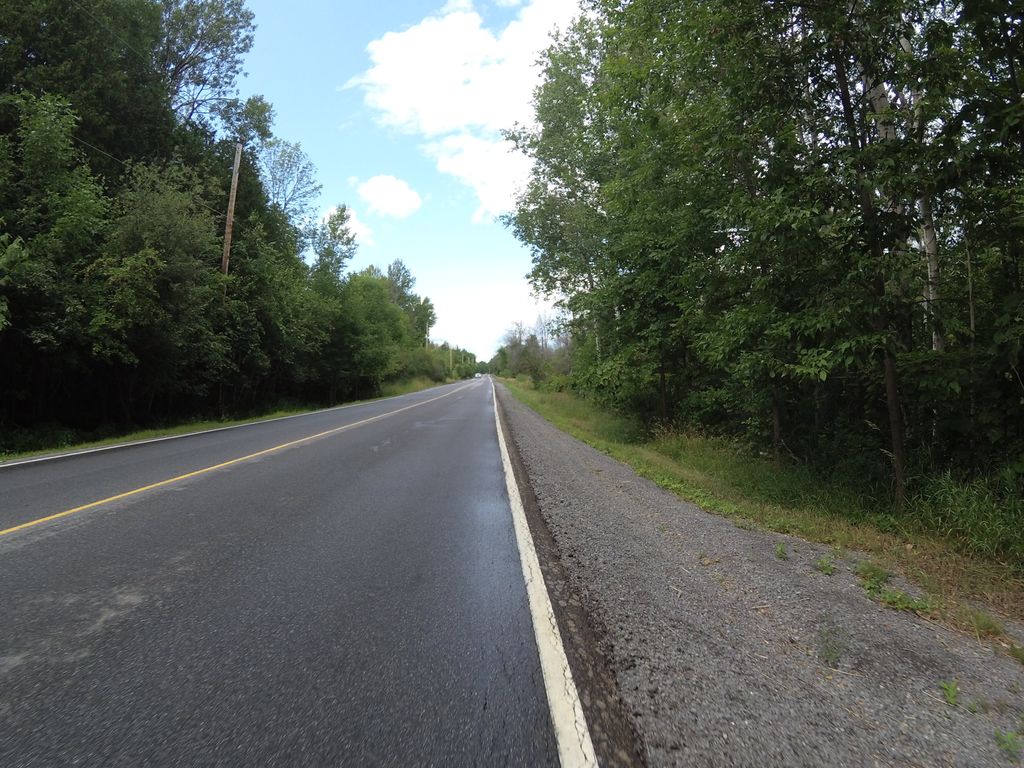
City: ottawa-gatineau